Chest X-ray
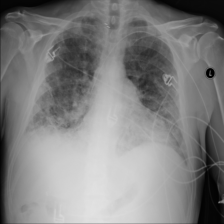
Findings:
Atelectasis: negative
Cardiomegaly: negative
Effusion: negative
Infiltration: negative
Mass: negative
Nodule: negative
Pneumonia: negative
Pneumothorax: negative
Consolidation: negative
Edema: negative
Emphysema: negative
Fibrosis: negative
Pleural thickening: negative
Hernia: negative